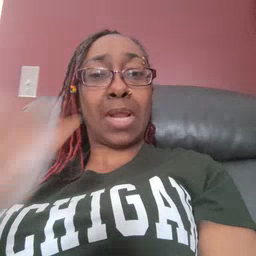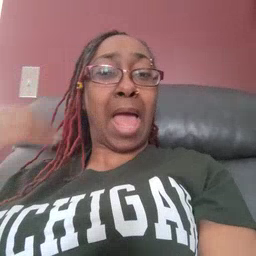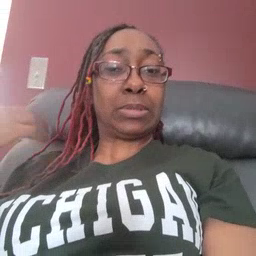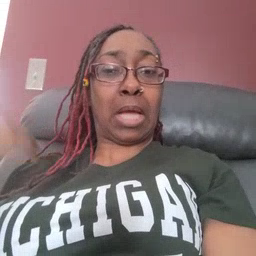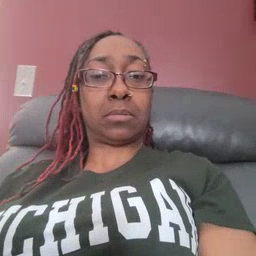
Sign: outside